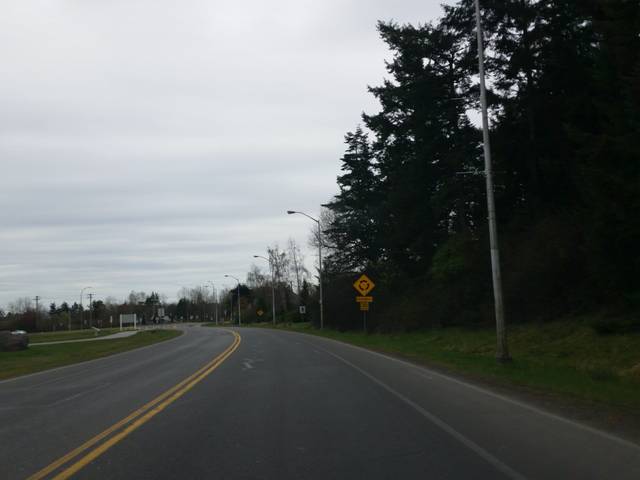
Region: Canada
Coordinates: 48.635, -123.423